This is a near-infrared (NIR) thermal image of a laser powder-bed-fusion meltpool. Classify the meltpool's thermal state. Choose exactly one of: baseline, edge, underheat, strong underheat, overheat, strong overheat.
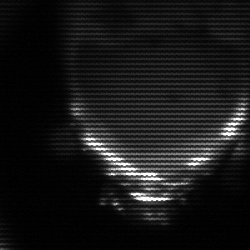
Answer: edge